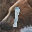
Label: 1